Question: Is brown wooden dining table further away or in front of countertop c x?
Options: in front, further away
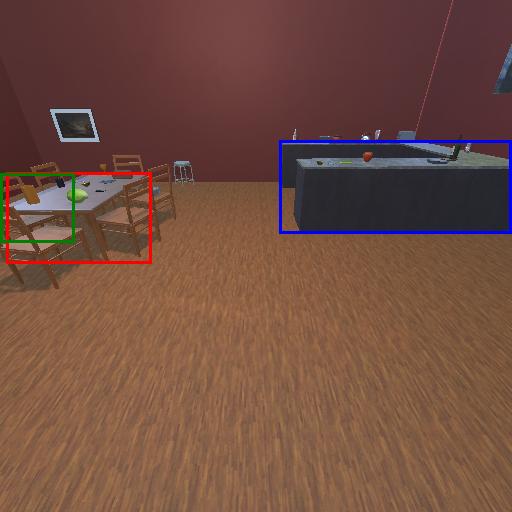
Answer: in front